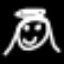
Label: angel